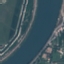
Land use / land cover class: River